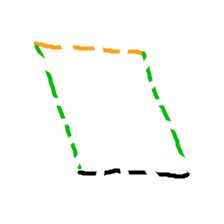
Shape: parallelogram